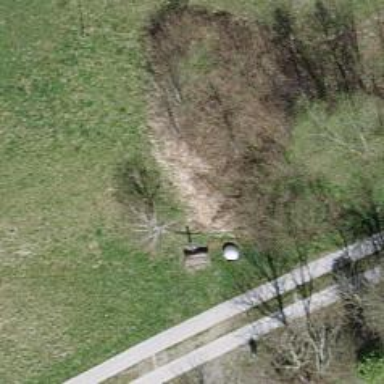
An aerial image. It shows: Bench.